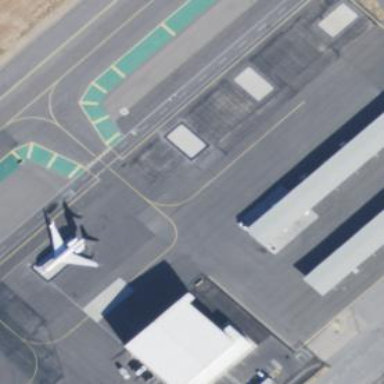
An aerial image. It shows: Asphalt apron at the airport.